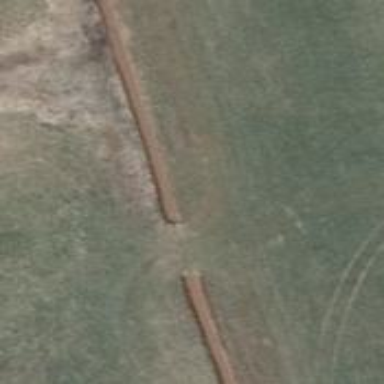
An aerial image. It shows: Track with grass surface on bridge with grade 5 track type.